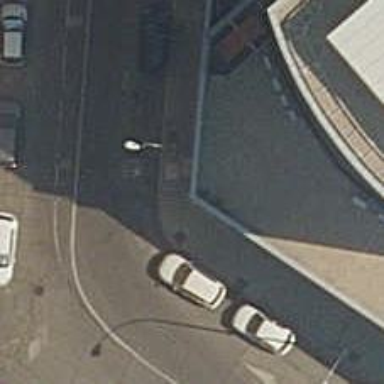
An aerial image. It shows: Building with surveillance equipment installed.